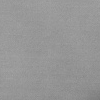
Atmospheric dust classification: dusty